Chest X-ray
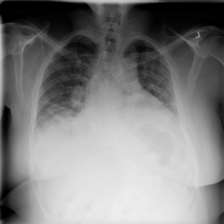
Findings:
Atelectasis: positive
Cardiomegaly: negative
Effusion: negative
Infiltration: negative
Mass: negative
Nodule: negative
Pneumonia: negative
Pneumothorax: negative
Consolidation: negative
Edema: negative
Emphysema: negative
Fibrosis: negative
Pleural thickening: negative
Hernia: negative